Interaction volume radius: 10 \u00c5
Interaction volume height: 20 \u00c5
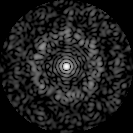
Disorder parameter: 0.7982